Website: lowes
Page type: orders-overview
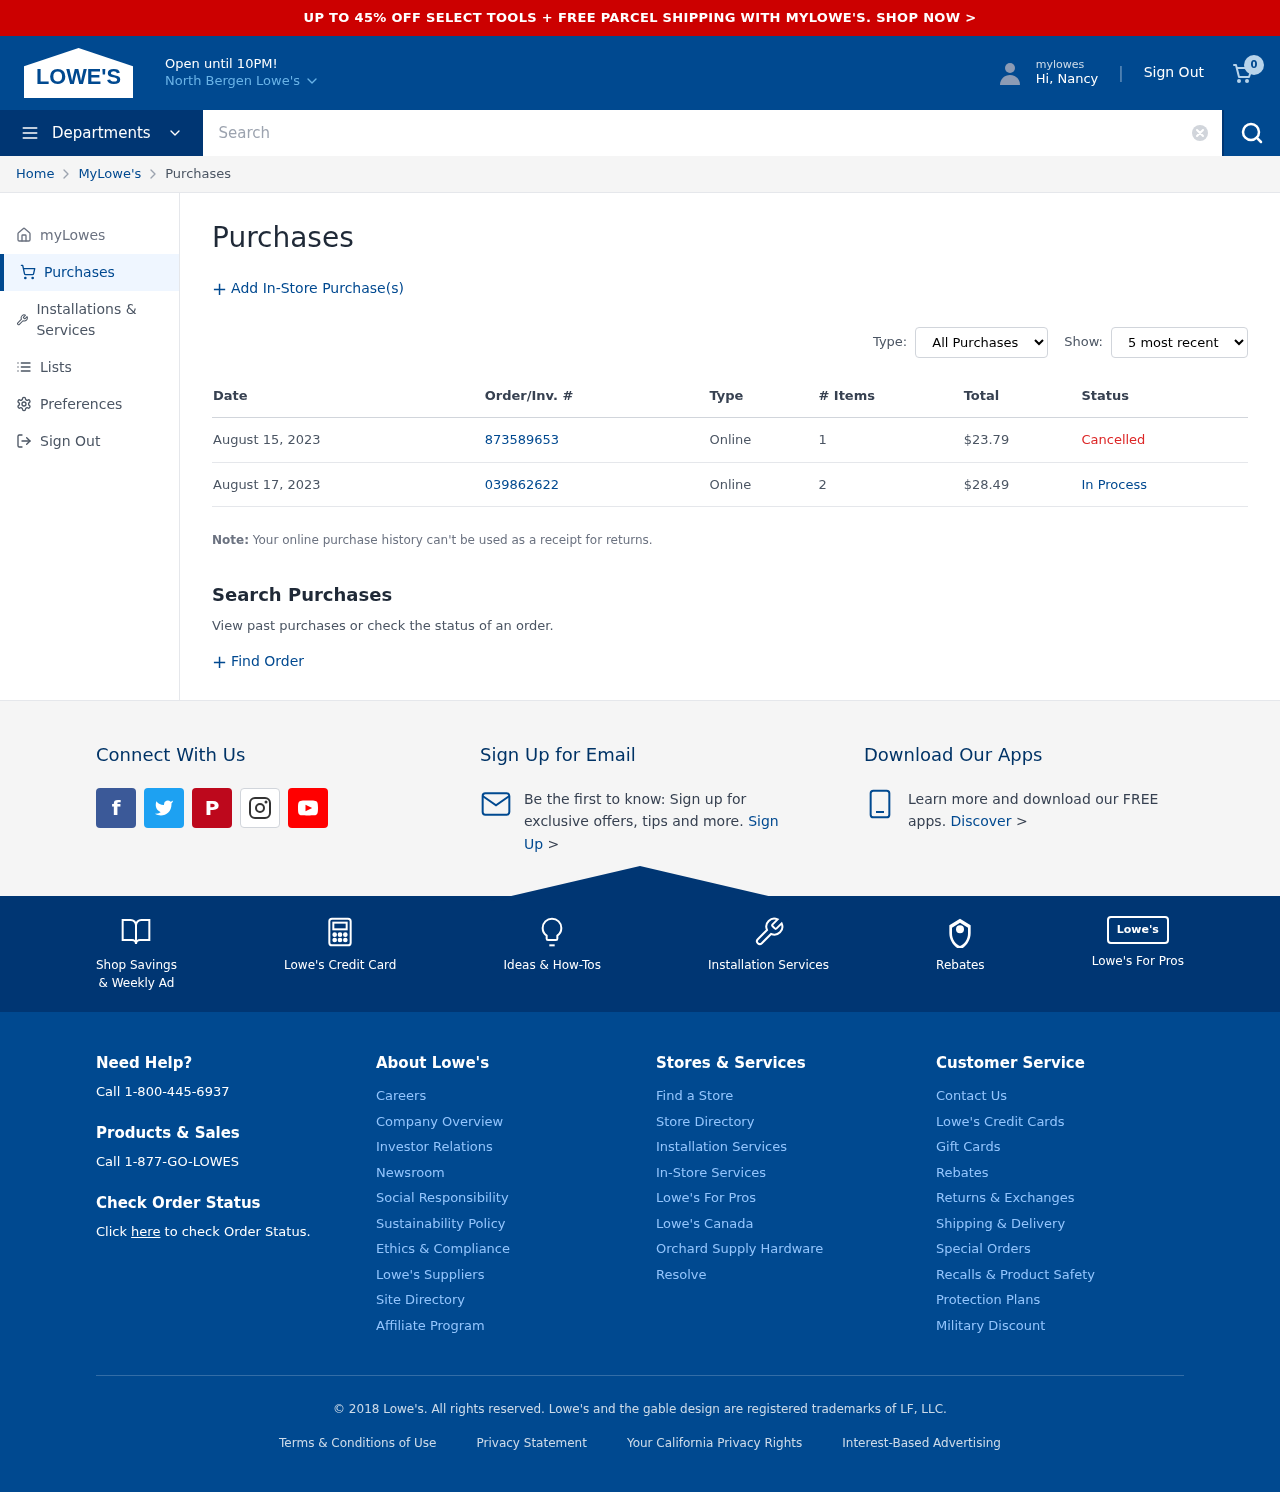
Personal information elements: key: PII_FIRSTNAME
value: Nancy
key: PII_CITY
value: North Bergen
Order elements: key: ORDER_NUM_ITEMS
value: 0
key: ORDER_DATE
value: August 15, 2023
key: ORDER_ID
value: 873589653
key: ORDER_NUM_ITEMS
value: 1
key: ORDER_TOTAL
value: $23.79
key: ORDER_DATE2
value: August 17, 2023
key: ORDER_ID2
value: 039862622
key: ORDER_NUM_ITEMS2
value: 2
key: ORDER_TOTAL2
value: $28.49
Search elements: key: HEADER_SEARCH
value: Search